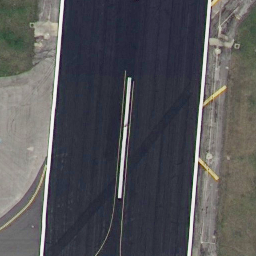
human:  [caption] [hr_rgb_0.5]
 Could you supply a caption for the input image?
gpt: A straight runway with some mark lines on it .

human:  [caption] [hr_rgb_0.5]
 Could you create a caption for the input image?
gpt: There are some mark lines on the straight runway .

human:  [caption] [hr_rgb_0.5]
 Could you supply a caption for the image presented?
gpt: It is a straight runway with some mark lines on it .

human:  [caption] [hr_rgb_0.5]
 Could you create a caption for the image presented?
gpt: It is a straight runway with some white mark lines on it .

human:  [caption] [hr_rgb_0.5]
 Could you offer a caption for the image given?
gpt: A straight runway with some white mark lines on it .